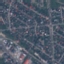
Land use / land cover: Residential